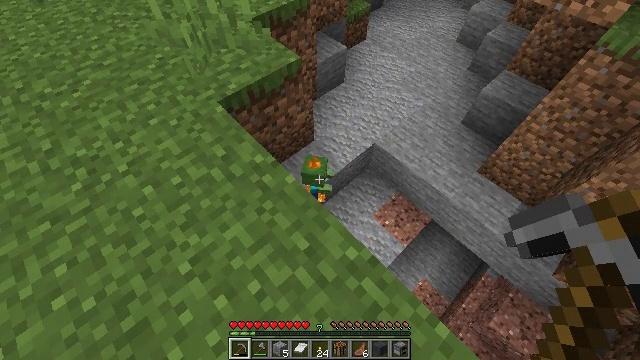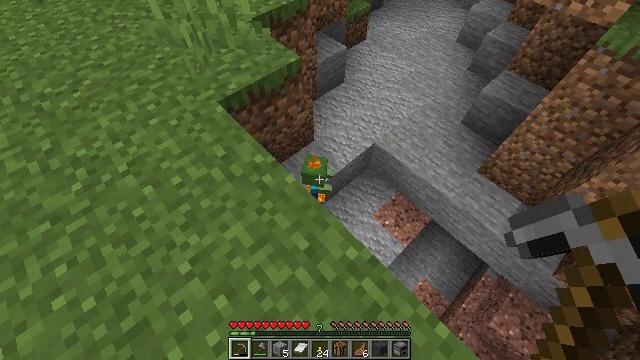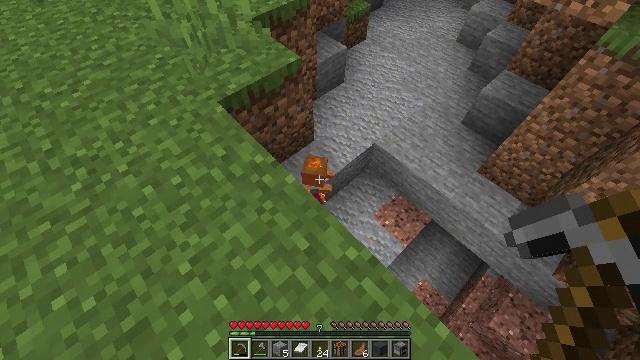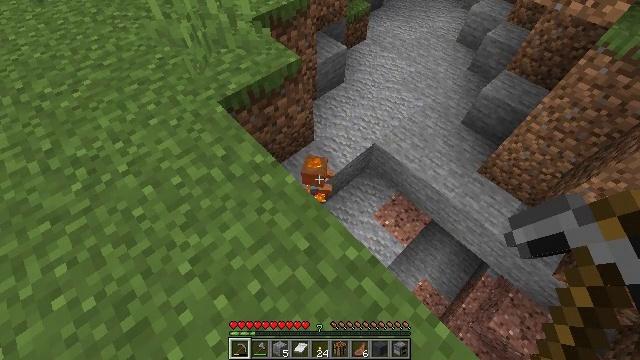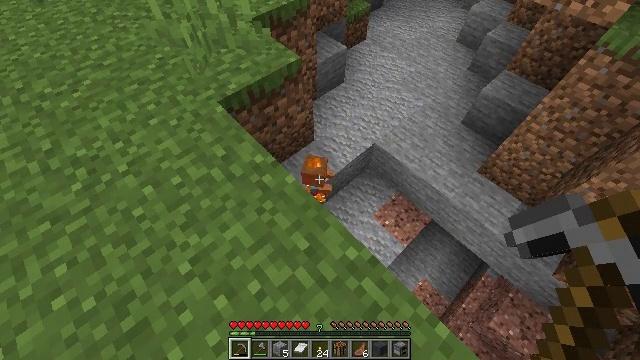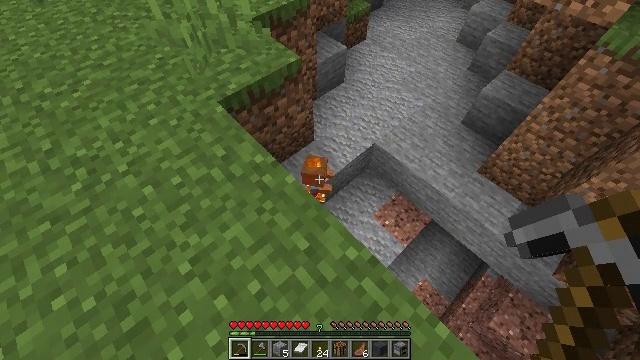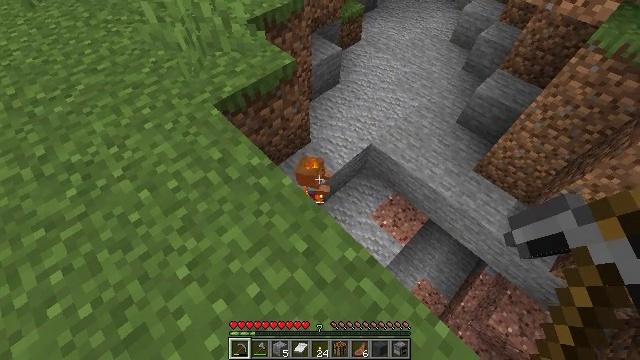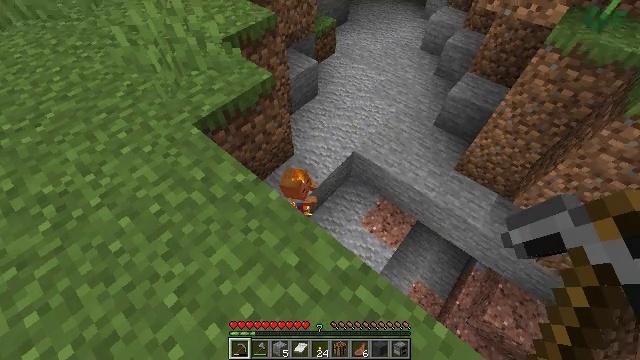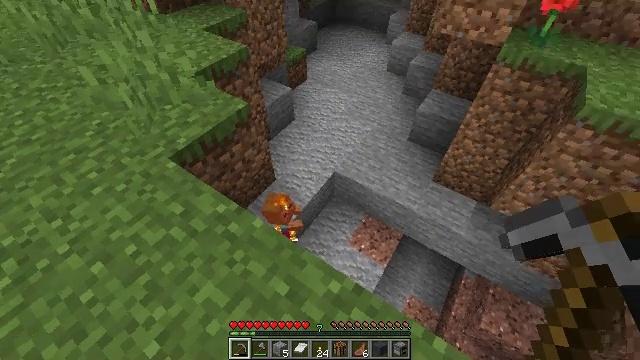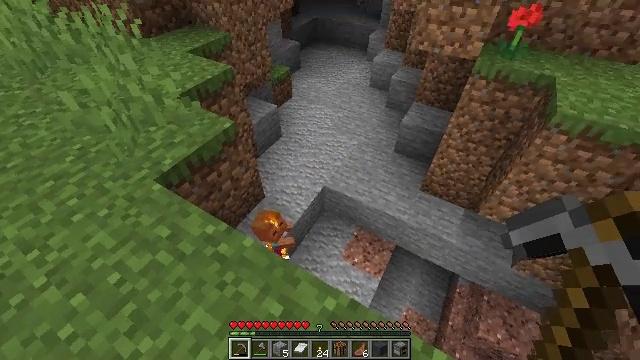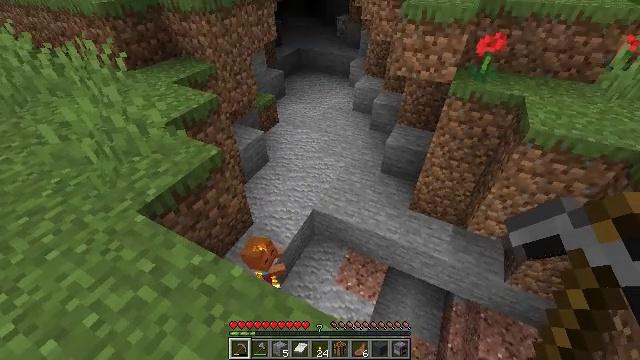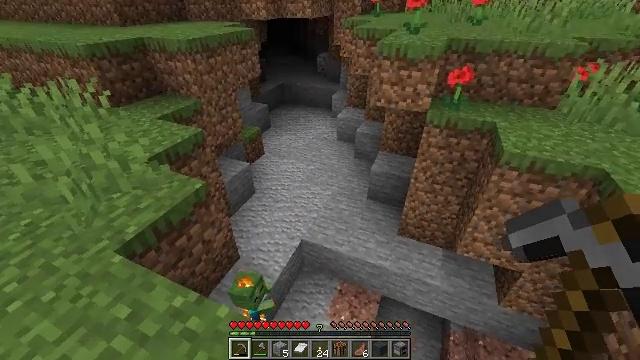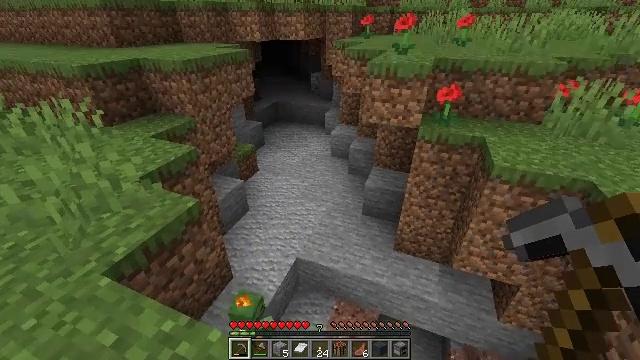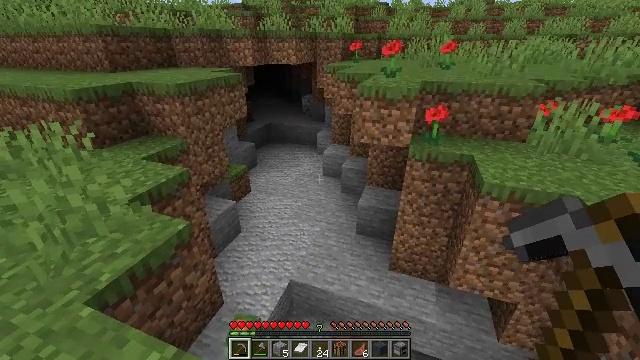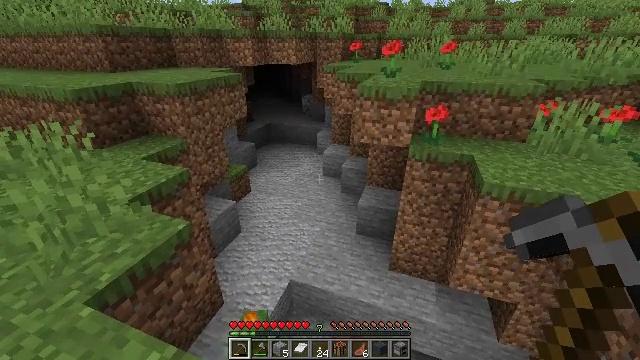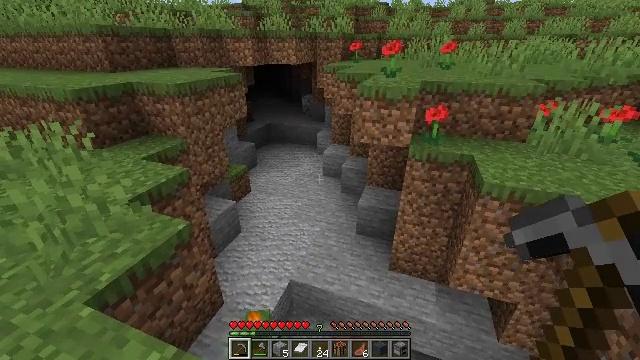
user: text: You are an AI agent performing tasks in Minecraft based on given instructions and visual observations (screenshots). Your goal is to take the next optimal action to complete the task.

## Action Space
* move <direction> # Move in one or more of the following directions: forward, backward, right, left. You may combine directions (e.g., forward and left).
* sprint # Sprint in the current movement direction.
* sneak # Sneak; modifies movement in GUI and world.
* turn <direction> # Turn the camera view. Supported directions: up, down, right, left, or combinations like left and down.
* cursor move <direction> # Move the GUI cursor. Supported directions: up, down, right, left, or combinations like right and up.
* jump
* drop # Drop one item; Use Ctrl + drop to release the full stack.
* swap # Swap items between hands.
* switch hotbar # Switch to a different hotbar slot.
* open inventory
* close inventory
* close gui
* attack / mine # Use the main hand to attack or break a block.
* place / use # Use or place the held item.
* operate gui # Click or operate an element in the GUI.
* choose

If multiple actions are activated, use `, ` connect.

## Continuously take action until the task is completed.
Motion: motion action
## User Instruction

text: Attack the pumpkin to gather it.
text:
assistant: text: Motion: no_op
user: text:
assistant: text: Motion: no_op
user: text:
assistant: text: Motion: no_op
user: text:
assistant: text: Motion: no_op
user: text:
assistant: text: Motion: no_op
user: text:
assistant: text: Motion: turn right
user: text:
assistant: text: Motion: turn right and up
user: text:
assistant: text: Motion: turn right and up
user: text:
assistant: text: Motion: turn right and up
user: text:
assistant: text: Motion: turn right and up
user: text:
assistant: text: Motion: turn right and up
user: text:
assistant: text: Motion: turn right and up
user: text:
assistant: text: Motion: turn right and up
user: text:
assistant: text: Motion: no_op
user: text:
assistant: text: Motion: no_op
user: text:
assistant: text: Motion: no_op
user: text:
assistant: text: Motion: no_op
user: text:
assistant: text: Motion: no_op
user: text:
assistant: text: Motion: no_op
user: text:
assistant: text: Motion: no_op
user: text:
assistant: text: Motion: no_op
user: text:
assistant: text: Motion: no_op
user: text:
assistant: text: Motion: no_op
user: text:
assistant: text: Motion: no_op
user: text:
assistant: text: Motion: no_op
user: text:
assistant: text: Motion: no_op
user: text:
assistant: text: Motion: no_op
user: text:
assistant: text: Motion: turn down
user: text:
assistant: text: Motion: turn down
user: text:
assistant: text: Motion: turn left and down